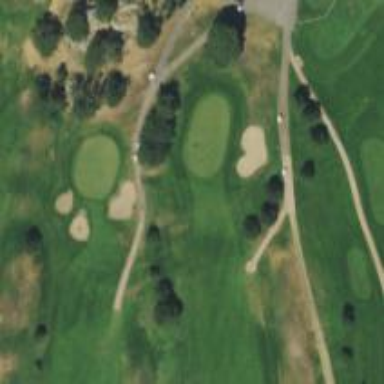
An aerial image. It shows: Golf cartpath that is also road path.